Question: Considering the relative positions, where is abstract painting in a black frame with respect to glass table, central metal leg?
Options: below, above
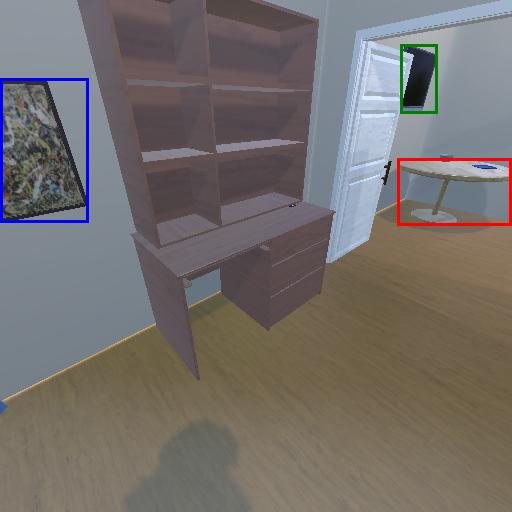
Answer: below